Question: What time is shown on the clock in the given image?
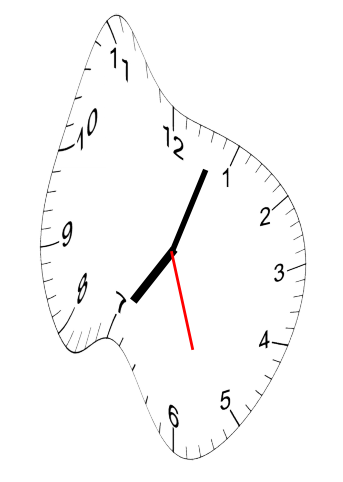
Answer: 07:03:27